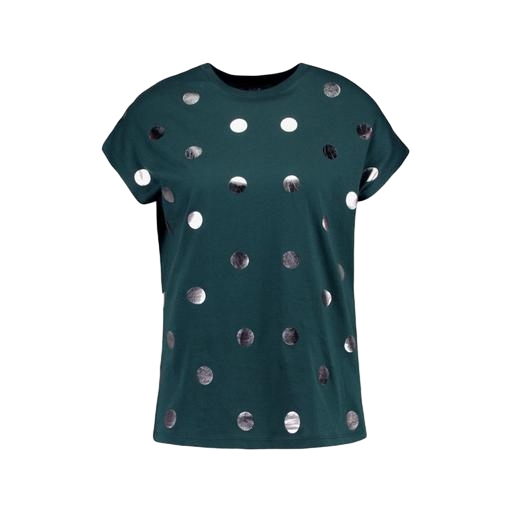
green print t-shirt, spot t-shirt, blue plus size printed t-shirt only macy, white background